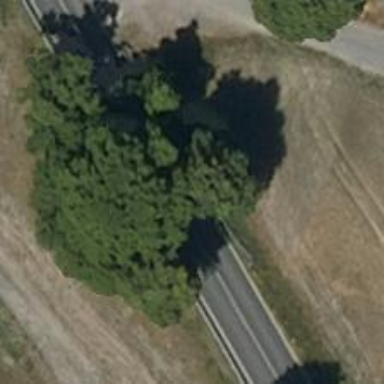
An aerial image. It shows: Deciduous tree with broadleaved leaves.